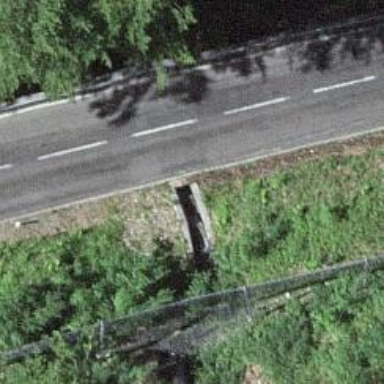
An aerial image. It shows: Retaining wall.